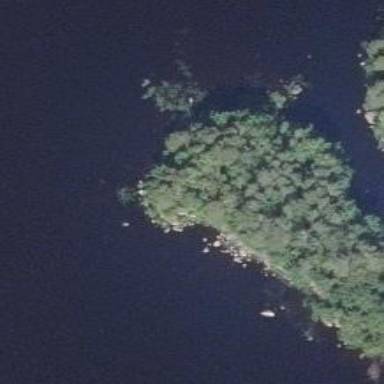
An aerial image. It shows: Islet.